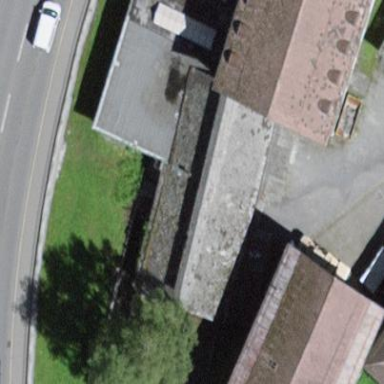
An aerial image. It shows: Industrial building.